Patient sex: M
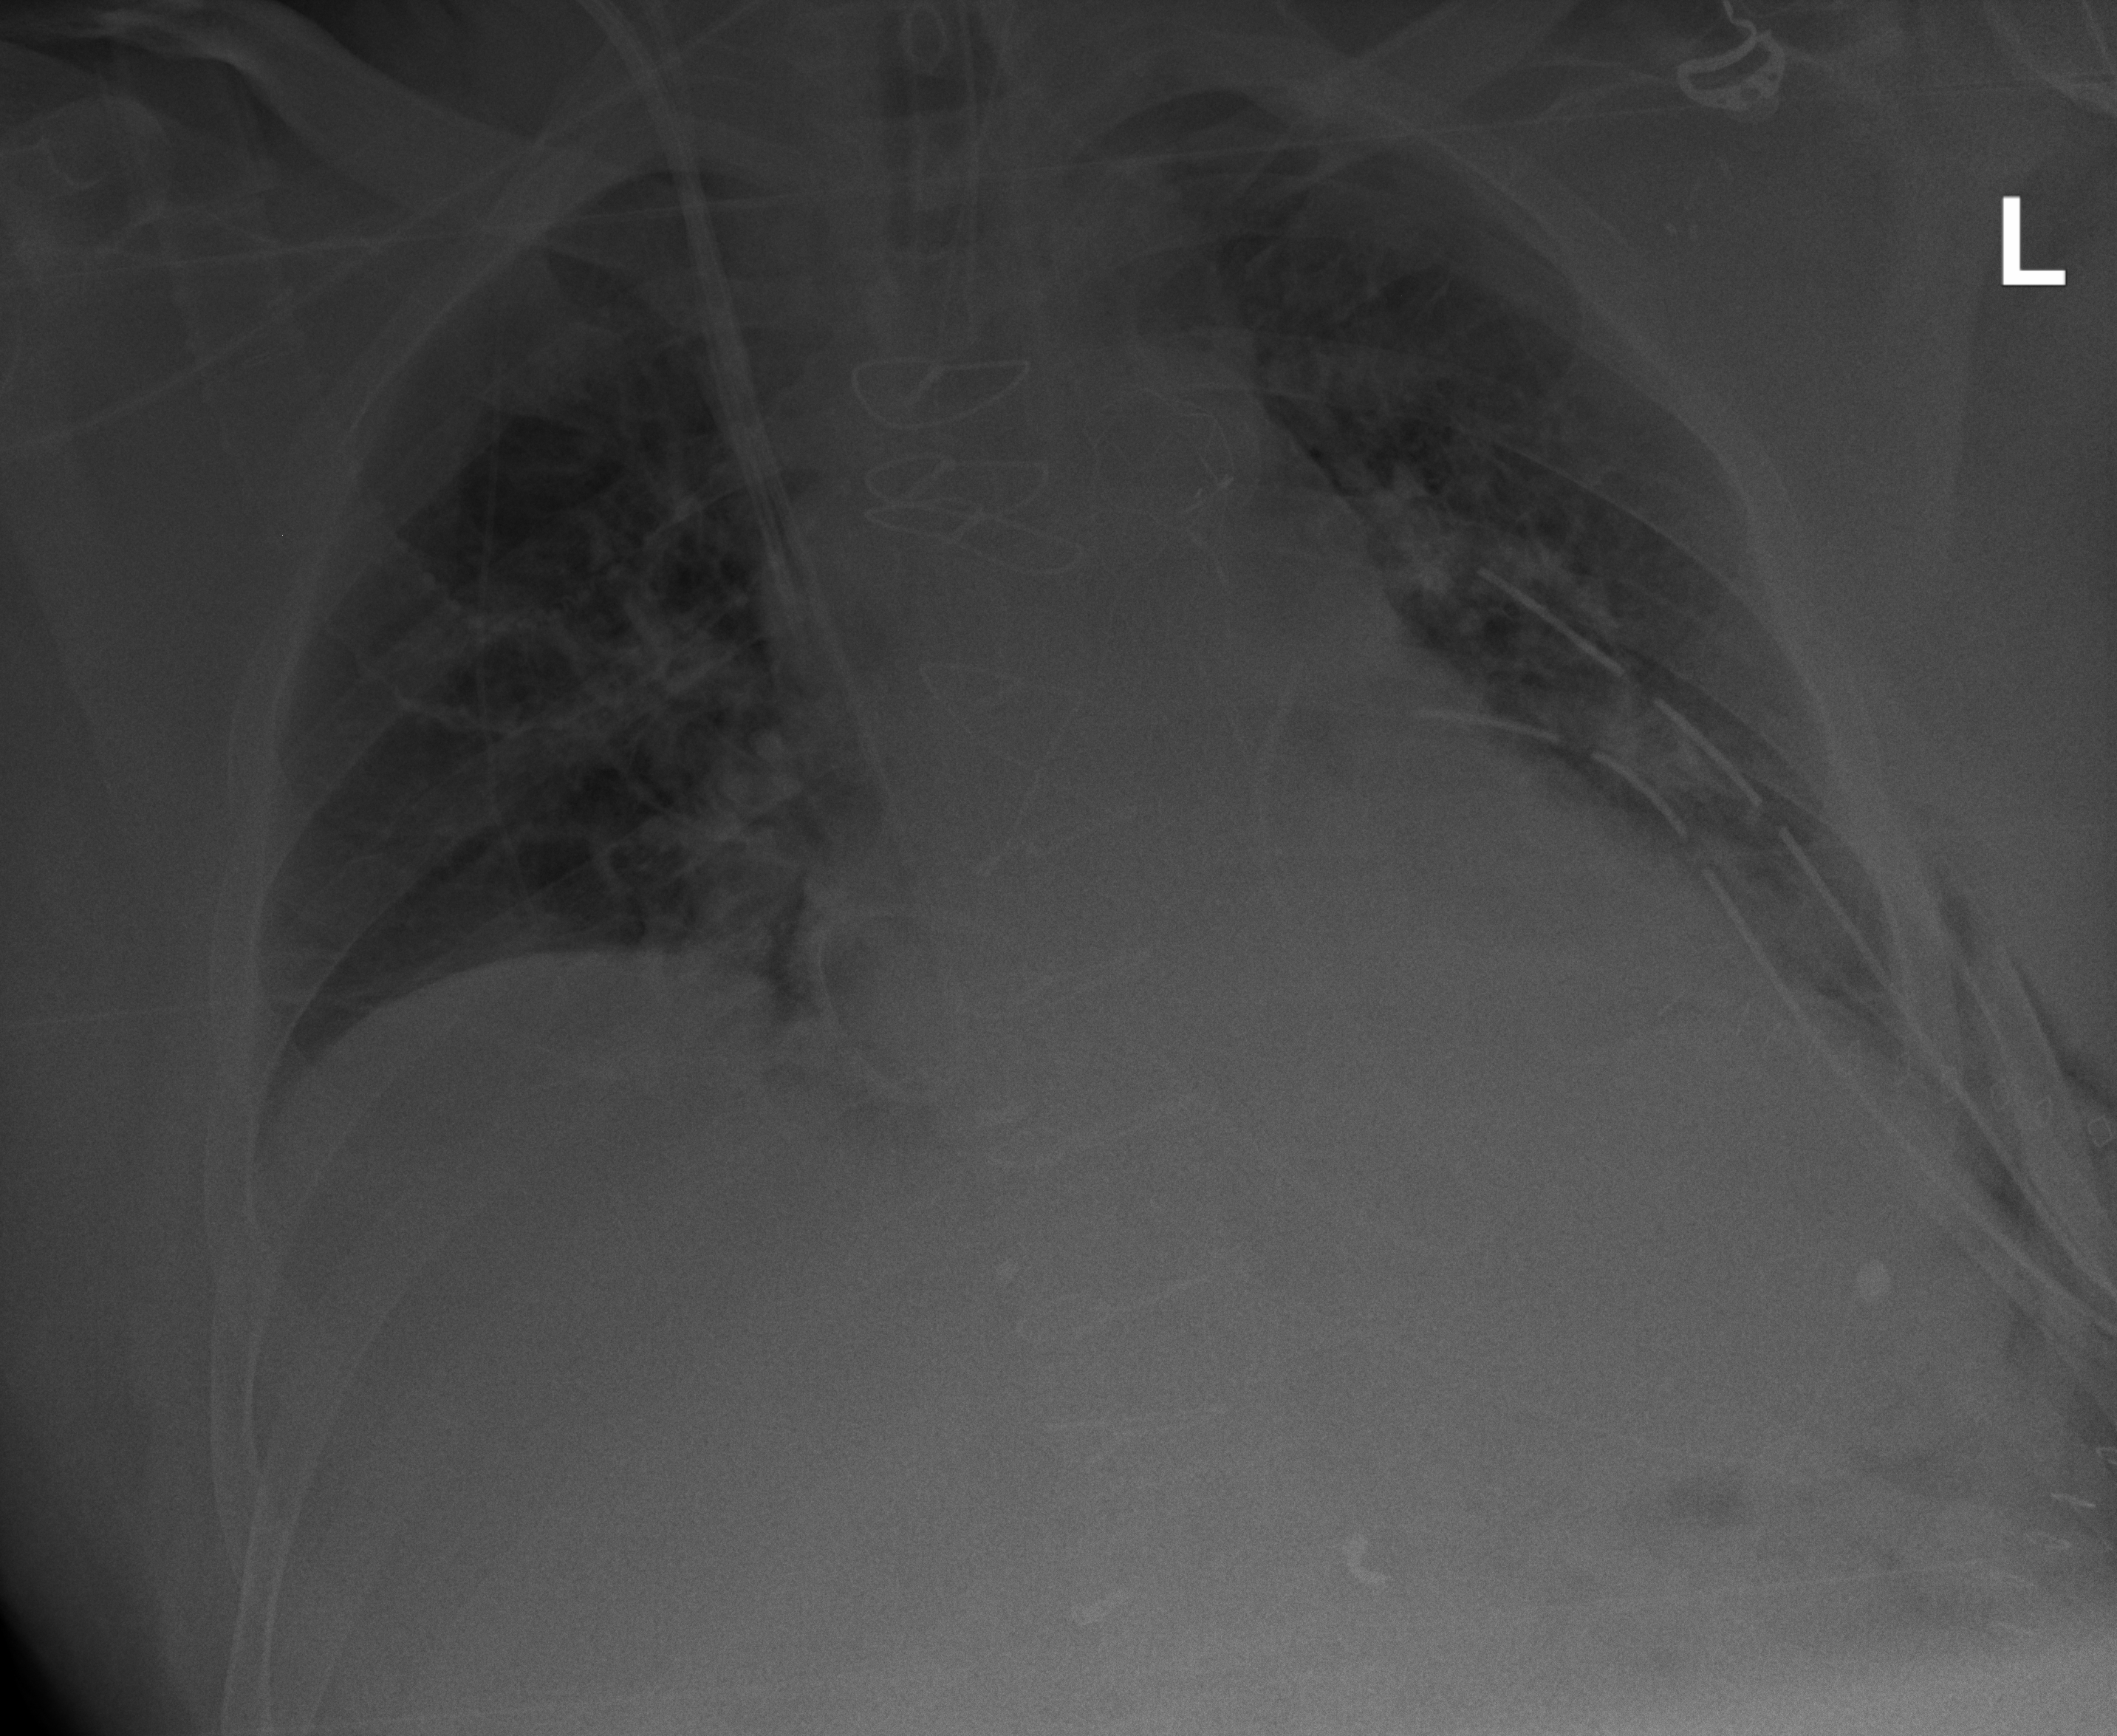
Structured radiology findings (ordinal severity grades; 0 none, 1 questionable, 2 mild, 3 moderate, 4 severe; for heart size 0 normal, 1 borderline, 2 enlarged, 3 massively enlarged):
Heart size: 2
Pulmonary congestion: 0
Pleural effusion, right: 0
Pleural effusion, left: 0
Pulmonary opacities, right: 0
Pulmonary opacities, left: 0
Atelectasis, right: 0
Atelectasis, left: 2